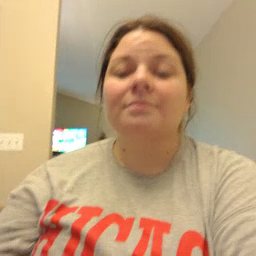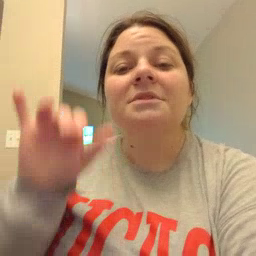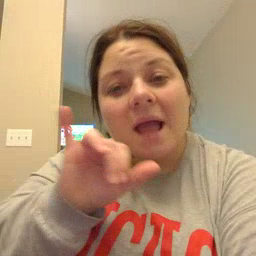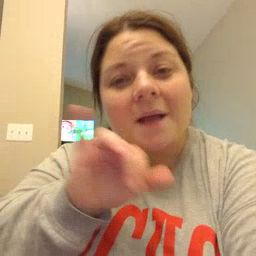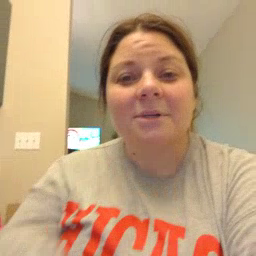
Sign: same